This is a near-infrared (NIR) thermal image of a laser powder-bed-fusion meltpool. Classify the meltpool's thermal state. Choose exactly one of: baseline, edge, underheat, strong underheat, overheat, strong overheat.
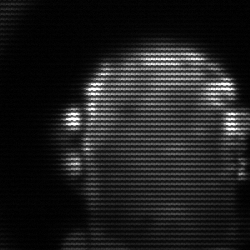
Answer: baseline